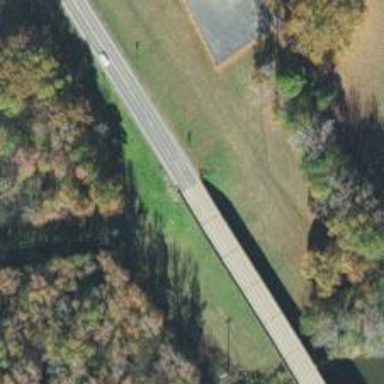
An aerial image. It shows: Primary highway passing over bridge with beam structure.